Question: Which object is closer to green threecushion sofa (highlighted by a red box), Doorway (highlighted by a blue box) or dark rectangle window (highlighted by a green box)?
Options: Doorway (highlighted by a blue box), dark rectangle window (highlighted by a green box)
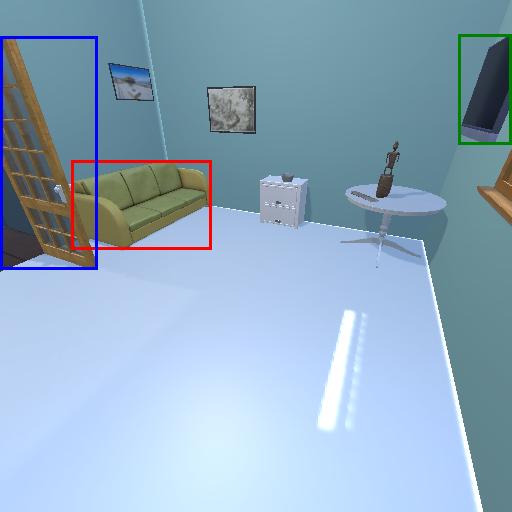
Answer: Doorway (highlighted by a blue box)